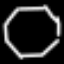
Label: octagon